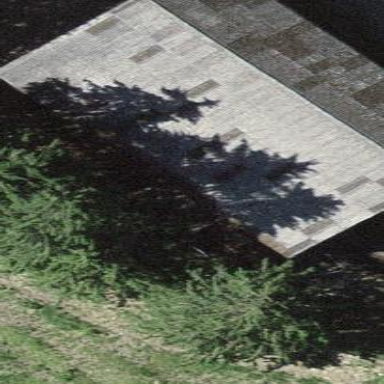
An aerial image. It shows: Rural barn.